Question: Where do I start if I want to change the placement of the month links in the built-in WordPress calendar from bottom to top?
Do I write some sort of function in functions.php which overrides the basic look of the calendar?
Been Googling like a champ but found nothing (then I maybe not are a champ).
From scratch the month links are placed as this image shows:
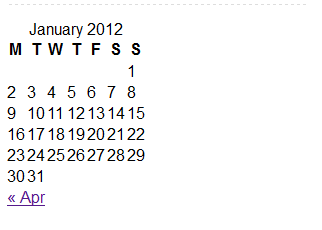
Answer: you can do that by css
'''
#wp-calendar{
position:relative;
}
#wp-calendar tfoot td {
position:absolute;
top:0px;
}
'''